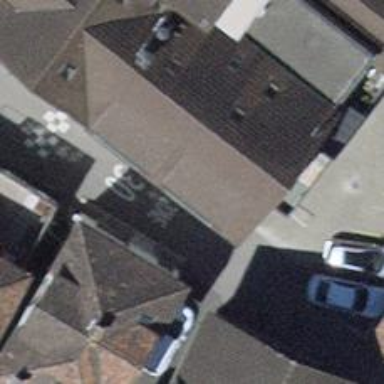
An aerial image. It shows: Living street.